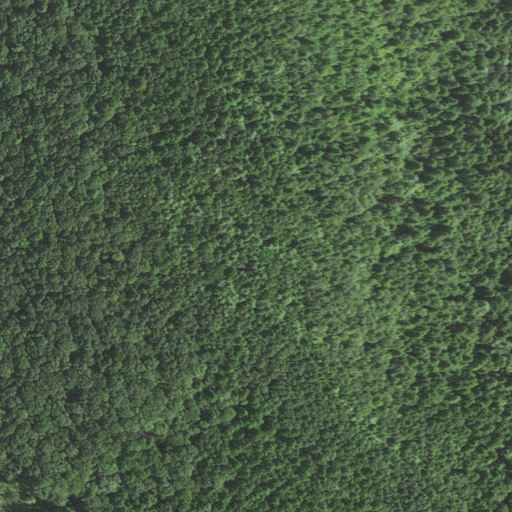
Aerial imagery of ridge(s) in North Carolina named Husons Ridge containing deciduous forest, mixed forest, open development, and grassland